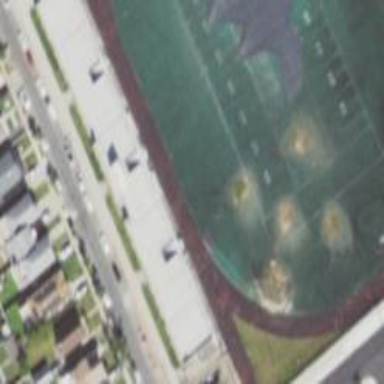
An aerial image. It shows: Bleachers on leisure land.